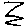
Label: zigzag